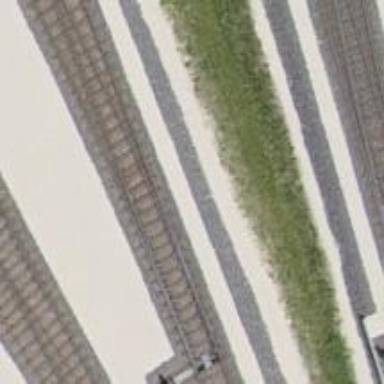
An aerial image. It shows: Single-track railway yard.